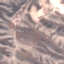
Land use / land cover: HerbaceousVegetation